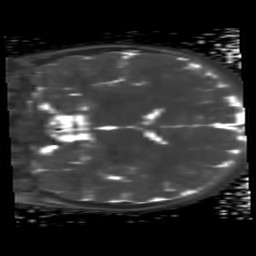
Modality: T2map
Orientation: coronal
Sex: male
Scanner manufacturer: siemens
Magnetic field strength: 3 T
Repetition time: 4 s